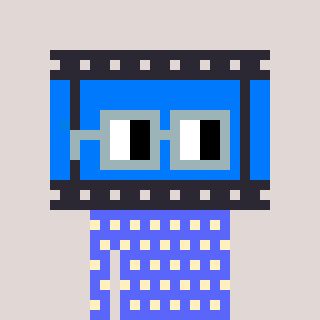
a pixel art character with square dark gray glasses, a film strip-shaped head and a purple-colored body on a warm background